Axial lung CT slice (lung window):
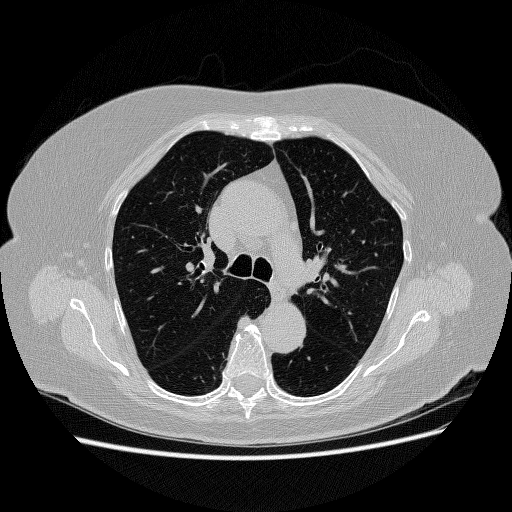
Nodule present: no